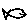
Label: fish